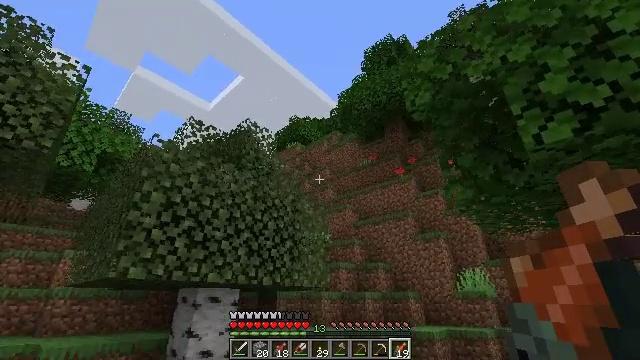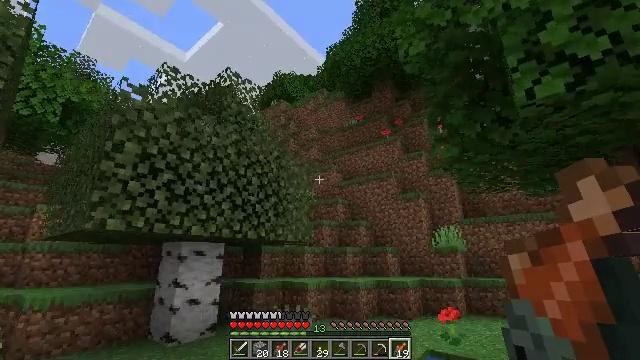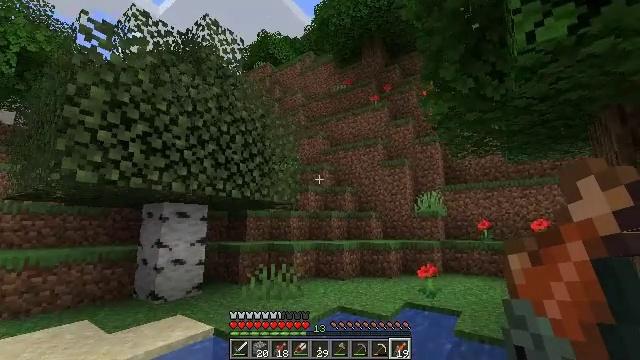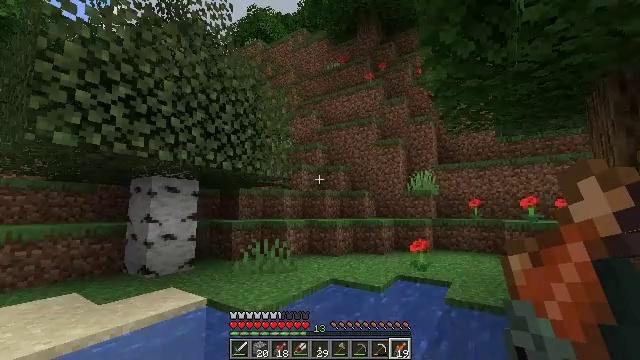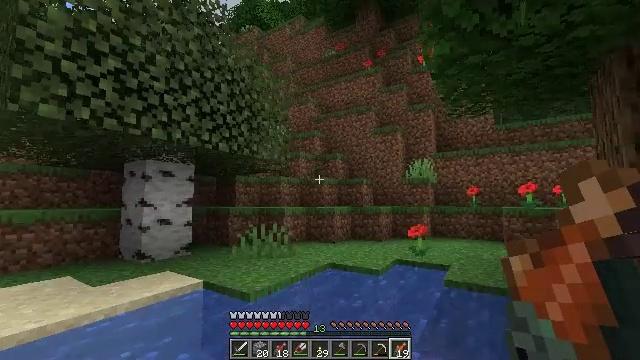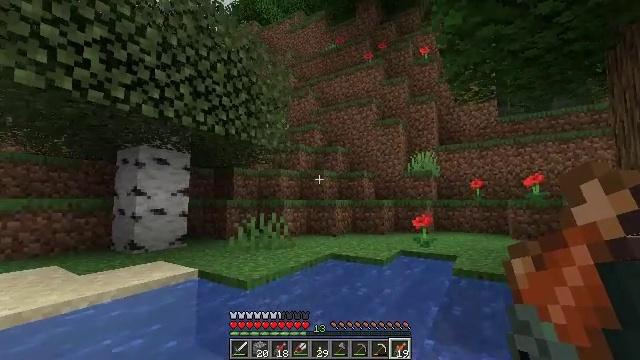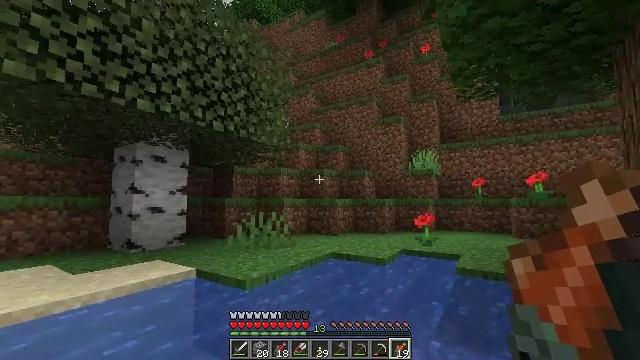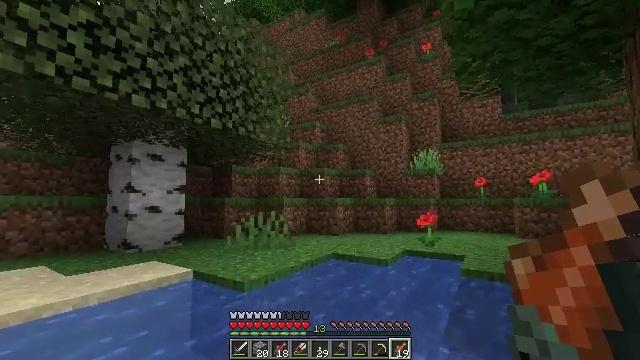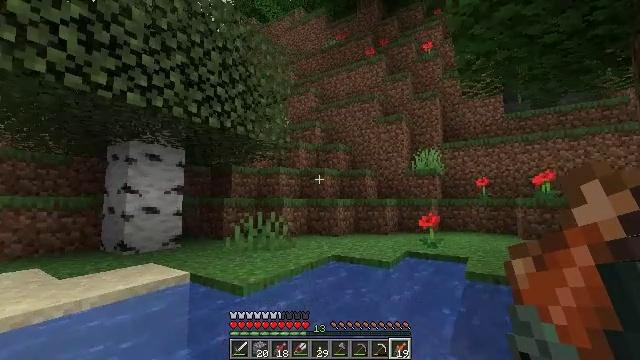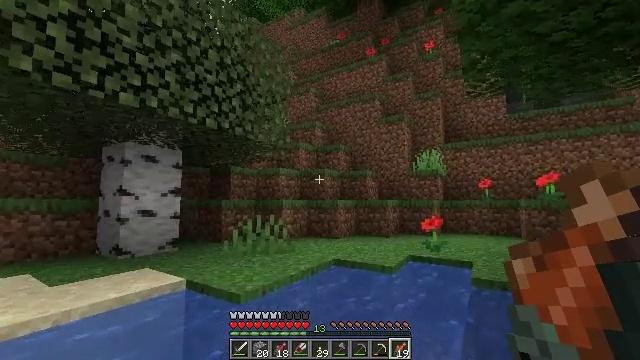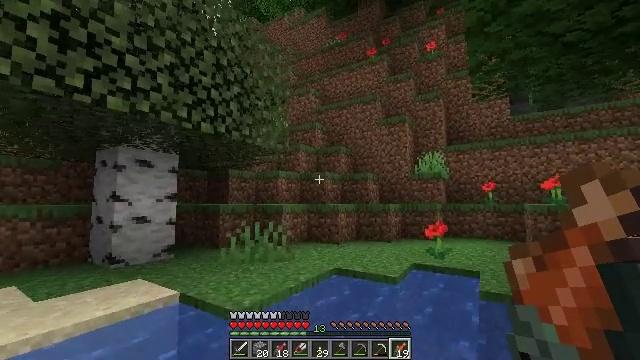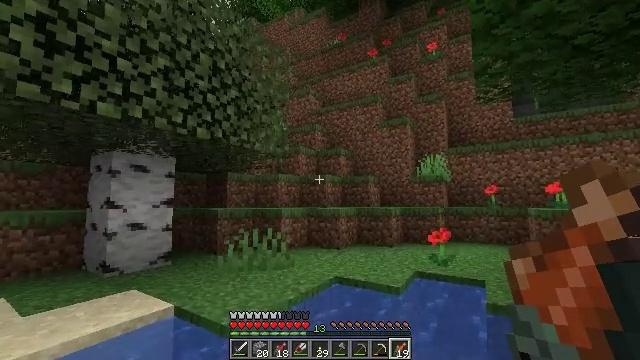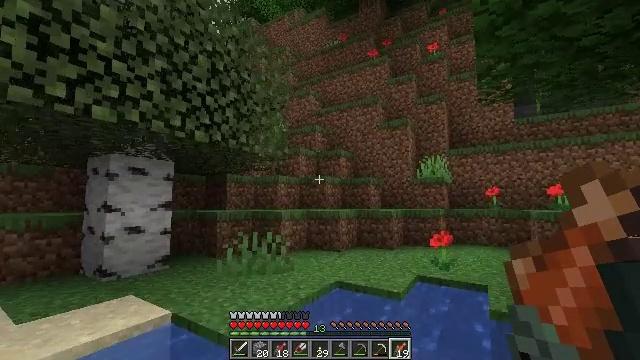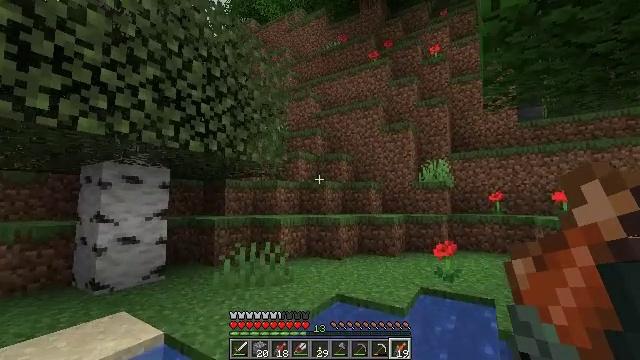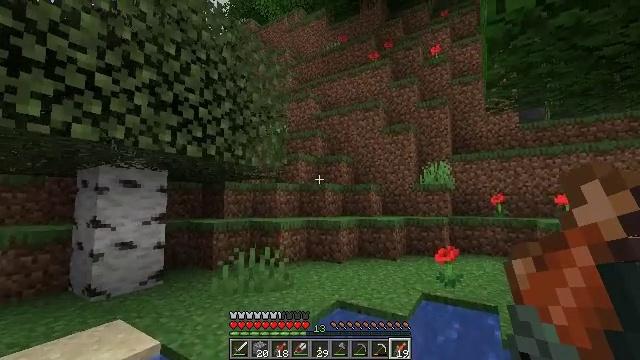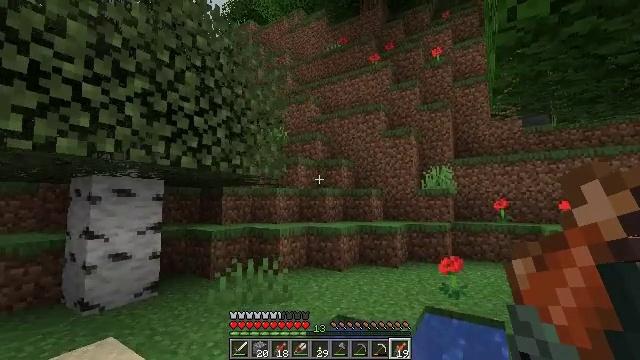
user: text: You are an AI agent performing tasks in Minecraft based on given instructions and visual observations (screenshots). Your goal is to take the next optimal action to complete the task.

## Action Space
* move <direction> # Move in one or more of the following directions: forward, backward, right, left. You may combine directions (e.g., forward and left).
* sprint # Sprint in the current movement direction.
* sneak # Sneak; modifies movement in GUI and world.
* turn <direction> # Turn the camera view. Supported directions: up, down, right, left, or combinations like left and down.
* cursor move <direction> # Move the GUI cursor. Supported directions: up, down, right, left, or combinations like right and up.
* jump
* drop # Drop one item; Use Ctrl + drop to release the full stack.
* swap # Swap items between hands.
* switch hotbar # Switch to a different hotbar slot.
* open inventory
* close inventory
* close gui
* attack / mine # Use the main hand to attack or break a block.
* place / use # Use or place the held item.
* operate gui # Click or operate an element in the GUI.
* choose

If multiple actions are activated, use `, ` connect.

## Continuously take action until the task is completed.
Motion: motion action
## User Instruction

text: Use the crafting table to make a light gray bed.
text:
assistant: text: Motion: move forward, turn right and down, jump
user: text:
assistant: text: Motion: move forward, turn right and down, jump
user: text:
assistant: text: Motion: move forward, turn right and down, jump
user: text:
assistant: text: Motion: move forward, turn down, jump
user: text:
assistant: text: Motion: move forward, jump
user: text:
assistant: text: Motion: move forward, jump
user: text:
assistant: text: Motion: move forward, jump
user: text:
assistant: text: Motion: move forward, jump
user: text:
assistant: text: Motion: move forward, jump
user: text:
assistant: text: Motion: move forward, jump
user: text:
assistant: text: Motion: move forward, jump
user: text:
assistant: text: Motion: move forward, jump
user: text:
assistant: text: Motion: move forward, jump
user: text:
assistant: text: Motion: move forward, jump
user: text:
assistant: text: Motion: move forward, jump
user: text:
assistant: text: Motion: move forward, jump
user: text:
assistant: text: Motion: move forward, jump
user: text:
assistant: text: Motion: move forward, jump
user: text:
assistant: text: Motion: move forward, jump
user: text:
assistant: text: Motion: move forward, jump
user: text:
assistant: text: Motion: move forward, jump
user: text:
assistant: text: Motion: move forward, jump
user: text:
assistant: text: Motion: move forward, jump
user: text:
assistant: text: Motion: move forward, jump
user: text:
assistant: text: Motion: move forward, jump
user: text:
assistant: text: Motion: move forward, jump
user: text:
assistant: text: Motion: move forward, jump
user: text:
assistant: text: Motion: move forward, jump
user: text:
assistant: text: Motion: move forward, jump
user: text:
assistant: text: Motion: move forward, jump